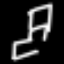
Label: chair